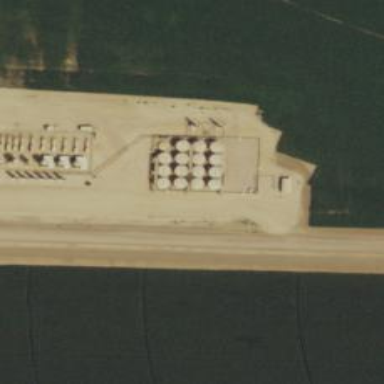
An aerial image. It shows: Storage tank that is man-made.